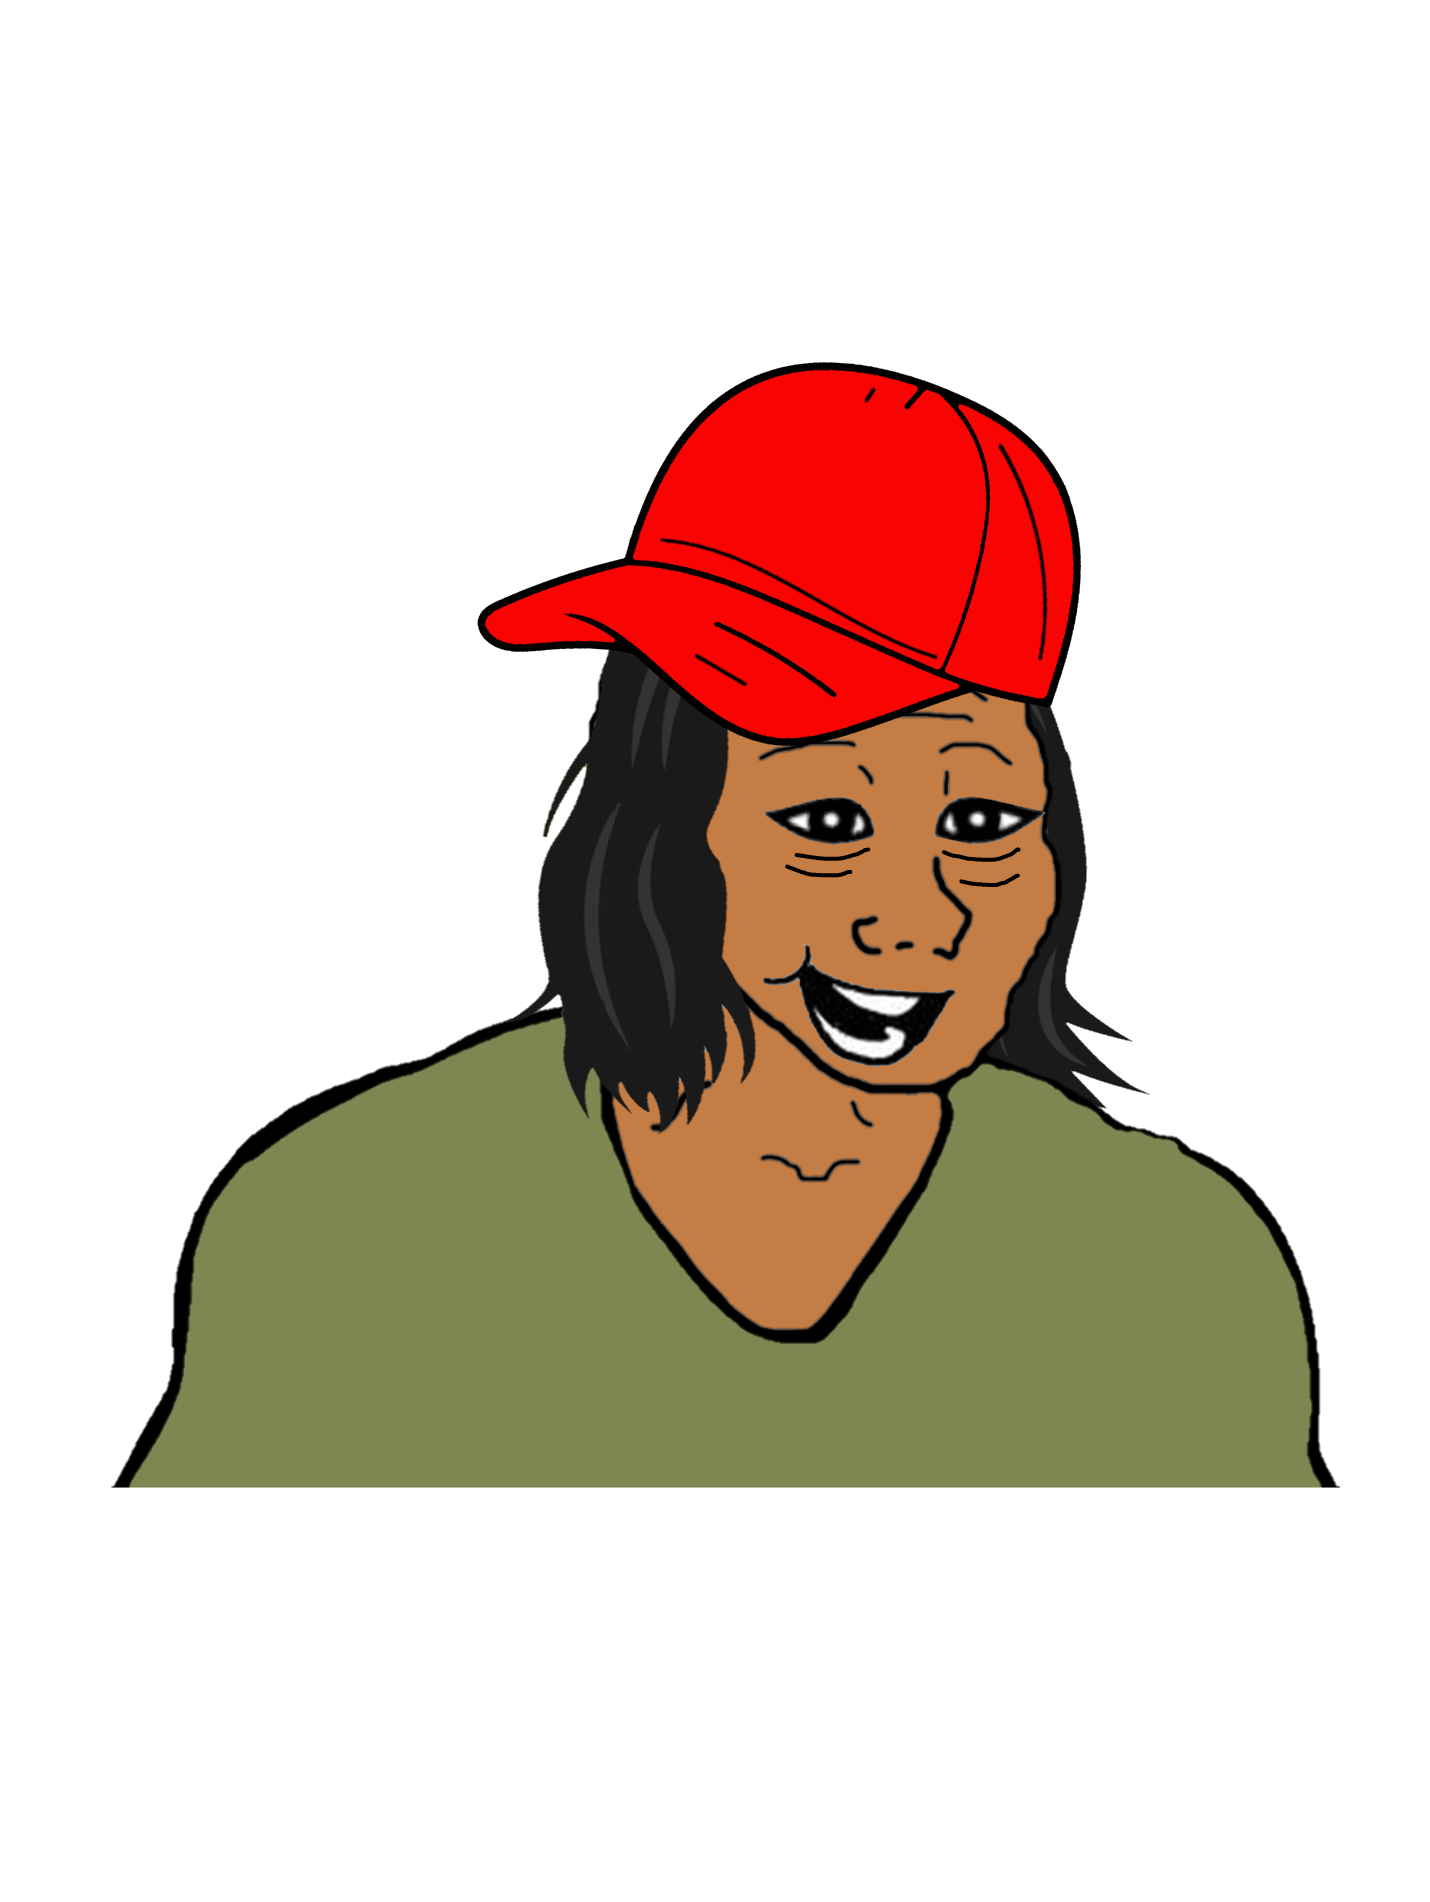
Label: 5_Bloomer